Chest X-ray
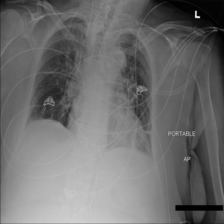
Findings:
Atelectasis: negative
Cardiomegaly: negative
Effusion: negative
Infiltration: positive
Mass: negative
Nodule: negative
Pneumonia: negative
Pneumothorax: negative
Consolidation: negative
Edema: negative
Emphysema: negative
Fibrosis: negative
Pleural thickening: negative
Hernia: negative